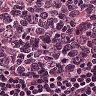
Metastatic tissue present: no